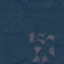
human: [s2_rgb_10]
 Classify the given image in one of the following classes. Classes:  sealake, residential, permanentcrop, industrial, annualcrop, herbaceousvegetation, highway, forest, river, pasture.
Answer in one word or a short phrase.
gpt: Forest